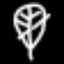
Label: leaf